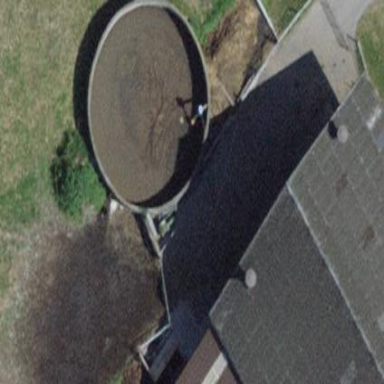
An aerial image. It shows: Silo.